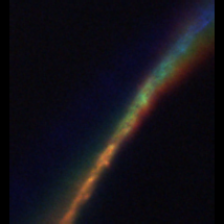
Taxon: Leptocylindrus
Group: Diatoms